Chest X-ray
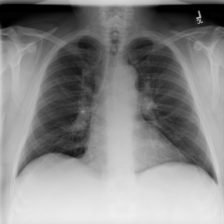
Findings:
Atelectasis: negative
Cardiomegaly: negative
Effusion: negative
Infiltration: negative
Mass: negative
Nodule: negative
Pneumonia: negative
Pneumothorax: negative
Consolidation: negative
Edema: negative
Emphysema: negative
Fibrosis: negative
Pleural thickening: negative
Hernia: negative